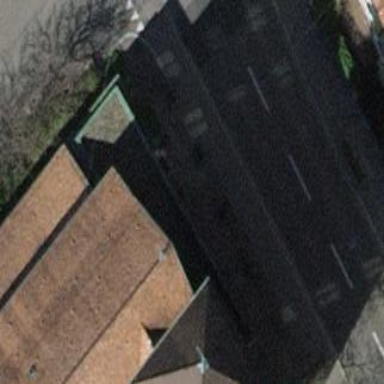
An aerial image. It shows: View of roof of building.